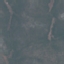
Land use / land cover class: HerbaceousVegetation